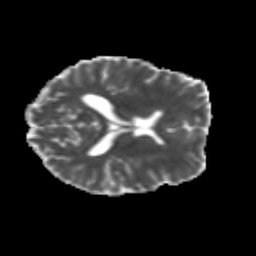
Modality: MD
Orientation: axial
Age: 23
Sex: female
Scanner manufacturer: siemens
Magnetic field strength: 3 T
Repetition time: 3.5 s
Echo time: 0.113 s